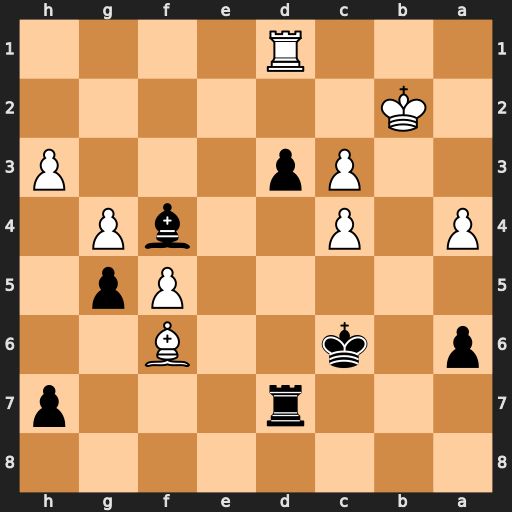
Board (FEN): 8/3r3p/p1k2B2/5Pp1/P1P2bP1/2Pp3P/1K6/3R4
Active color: b
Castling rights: -
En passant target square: -
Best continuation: Kc5 Be7+ Rxe7